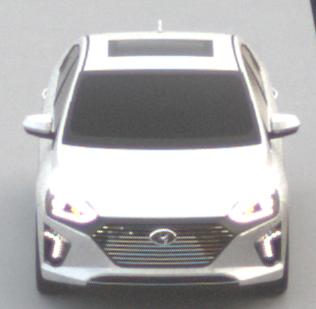
Make: Hyundai
Model: IONIQ Hybrid
Detailed model: IONIQ (AE) Hybrid
Model produced from: 2016/10
Model produced until: 2018/08
Doors: 5
Color: white
Road condition: dry road
Daytime: morning or afternoon
Contrast: low contrast